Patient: sex M, age 43
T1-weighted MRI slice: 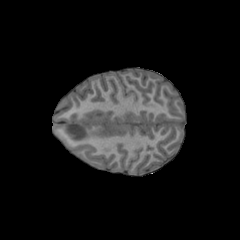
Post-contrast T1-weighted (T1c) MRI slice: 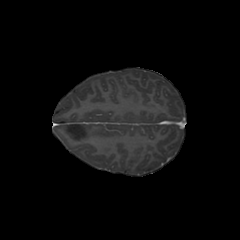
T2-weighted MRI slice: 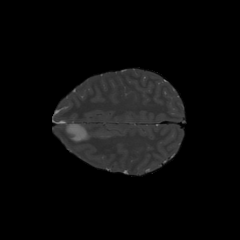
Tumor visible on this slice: yes
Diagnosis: Astrocytoma, IDH-mutant
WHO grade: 4